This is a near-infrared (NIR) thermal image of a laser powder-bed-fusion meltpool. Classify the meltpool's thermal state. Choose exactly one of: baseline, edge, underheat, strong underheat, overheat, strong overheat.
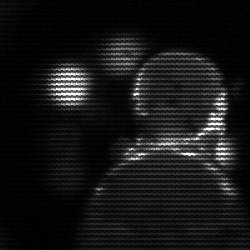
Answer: edge